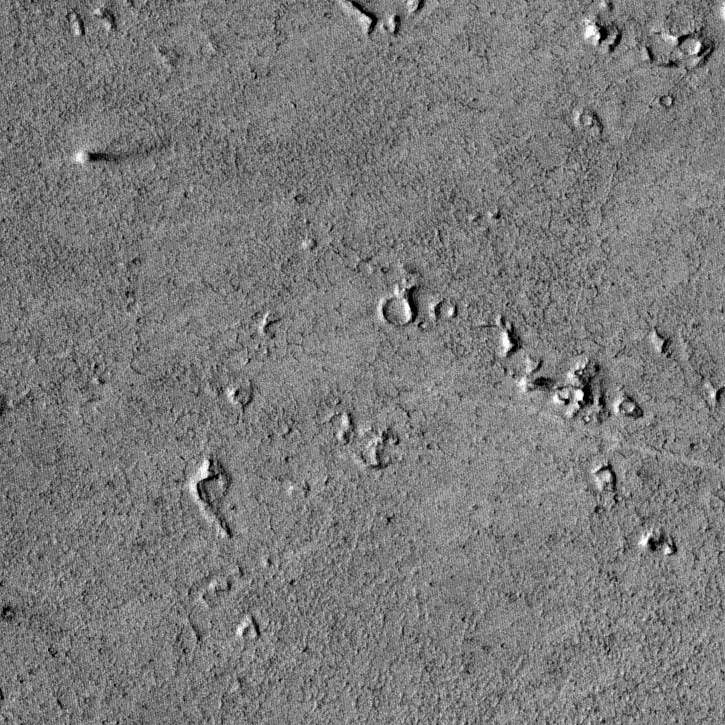
Label: dustdevil